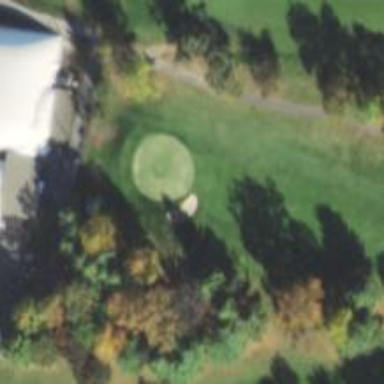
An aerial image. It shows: View of golf hole.